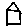
Label: house